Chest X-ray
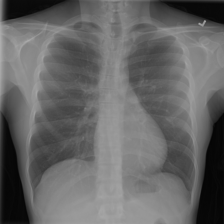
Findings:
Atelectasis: negative
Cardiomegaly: negative
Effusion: negative
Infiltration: negative
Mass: negative
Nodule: negative
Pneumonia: negative
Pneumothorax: negative
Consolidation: negative
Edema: negative
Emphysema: negative
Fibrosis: negative
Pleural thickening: negative
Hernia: negative